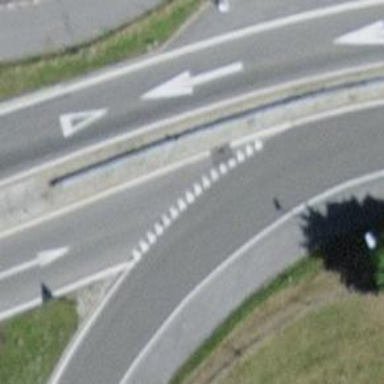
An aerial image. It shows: Road with "give way" sign.